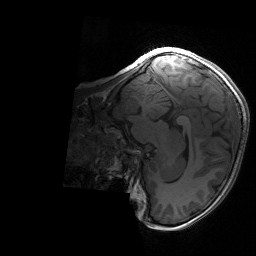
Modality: T1w
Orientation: sagittal
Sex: female
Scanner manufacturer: siemens
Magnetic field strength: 3 T
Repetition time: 1.9 s
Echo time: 0.00243 s